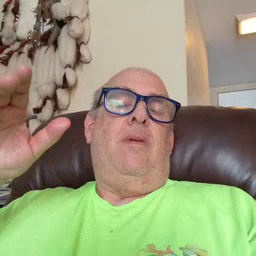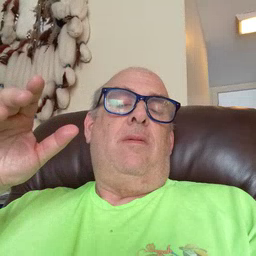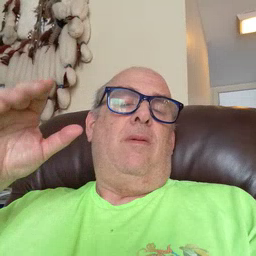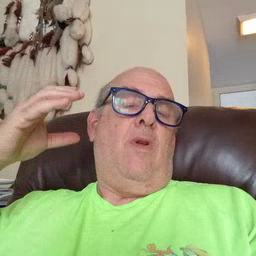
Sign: radio